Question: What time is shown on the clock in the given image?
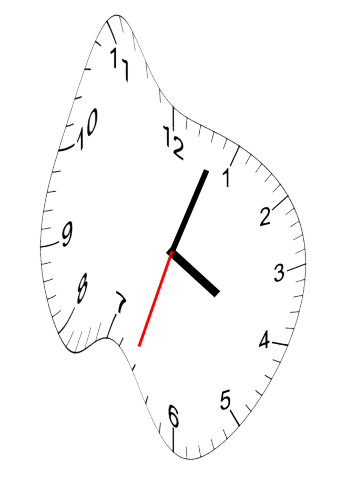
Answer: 04:03:33